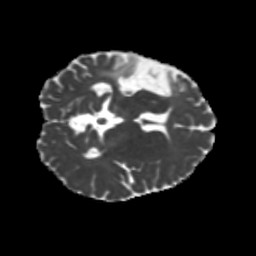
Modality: MD
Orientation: axial
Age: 36
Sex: female
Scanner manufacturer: siemens
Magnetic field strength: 3 T
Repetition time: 5.25 s
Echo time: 0.08 s